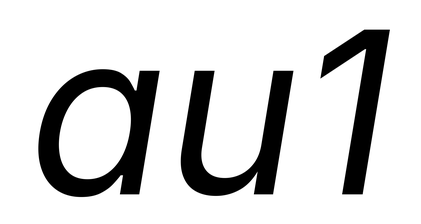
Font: Inter-Italic_Italic